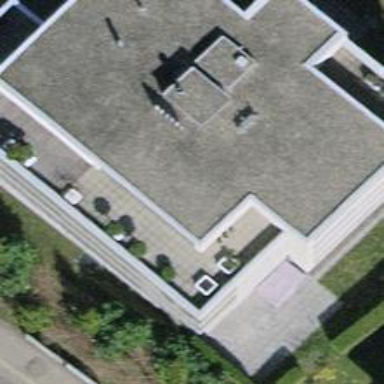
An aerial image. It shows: Apartment building with flat roof.